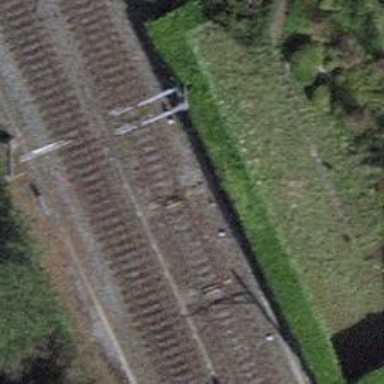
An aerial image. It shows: Railway siding with one electrified track and contact line for powering the train.